九年级 · 变换几何
如图, $\triangle O A B$ 绕点 $O$ 顺时针旋转得到 $\triangle O C D$, 若 $\angle B O C=15^{\circ}, \angle A O D=95^{\circ}$, 则 $\angle A O B$ 的度数是 $($ )

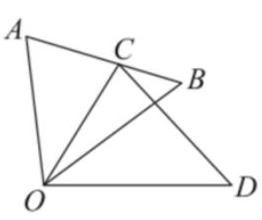
A. $85^{\circ}$
B. $60^{\circ}$
C. $55^{\circ}$
D. $40^{\circ}$

答案: C
解析: 【分析】

此题重点考查旋转的性质, 由 $\angle A O B=\angle C O D$ 推导出 $2 \angle A O B=\angle A O B+\angle C O D=\angle A O D+\angle B O C$ 是解题的关键.

由旋转得 $\angle A O B=\angle C O D$, 可推导出 $2 \angle A O B=\angle A O B+\angle C O D=\angle A O D+\angle B O C$, 而 $\angle B O C=15^{\circ}$, $\angle A O D=95^{\circ}$, 即可求得 $\angle A O B=55^{\circ}$.

【解答】

解: $\because \triangle O A B$ 绕点 $O$ 顺时针旋转得到 $\triangle O C D$,

$\therefore \angle A O B=\angle C O D$,

$\because \angle B O C=15^{\circ}, \angle A O D=95^{\circ}$,

$\therefore 2 \angle A O B=\angle A O B+\angle C O D=\angle A O B+\angle B O D+\angle B O C=\angle A O D+\angle B O C=95^{\circ}+15^{\circ}=110^{\circ}$,

$\therefore \angle A O B=55^{\circ}$,

故选: $C$.